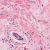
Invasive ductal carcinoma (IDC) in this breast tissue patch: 1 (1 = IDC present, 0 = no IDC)